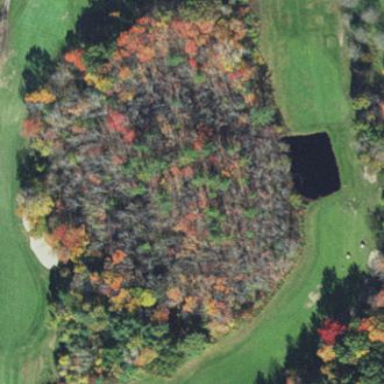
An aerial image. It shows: Well-maintained grass fairway on golf course.